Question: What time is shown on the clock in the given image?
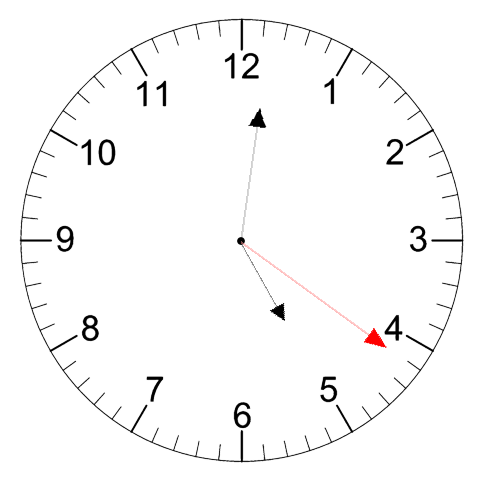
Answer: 05:01:21